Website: lowes
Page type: newsletter-management
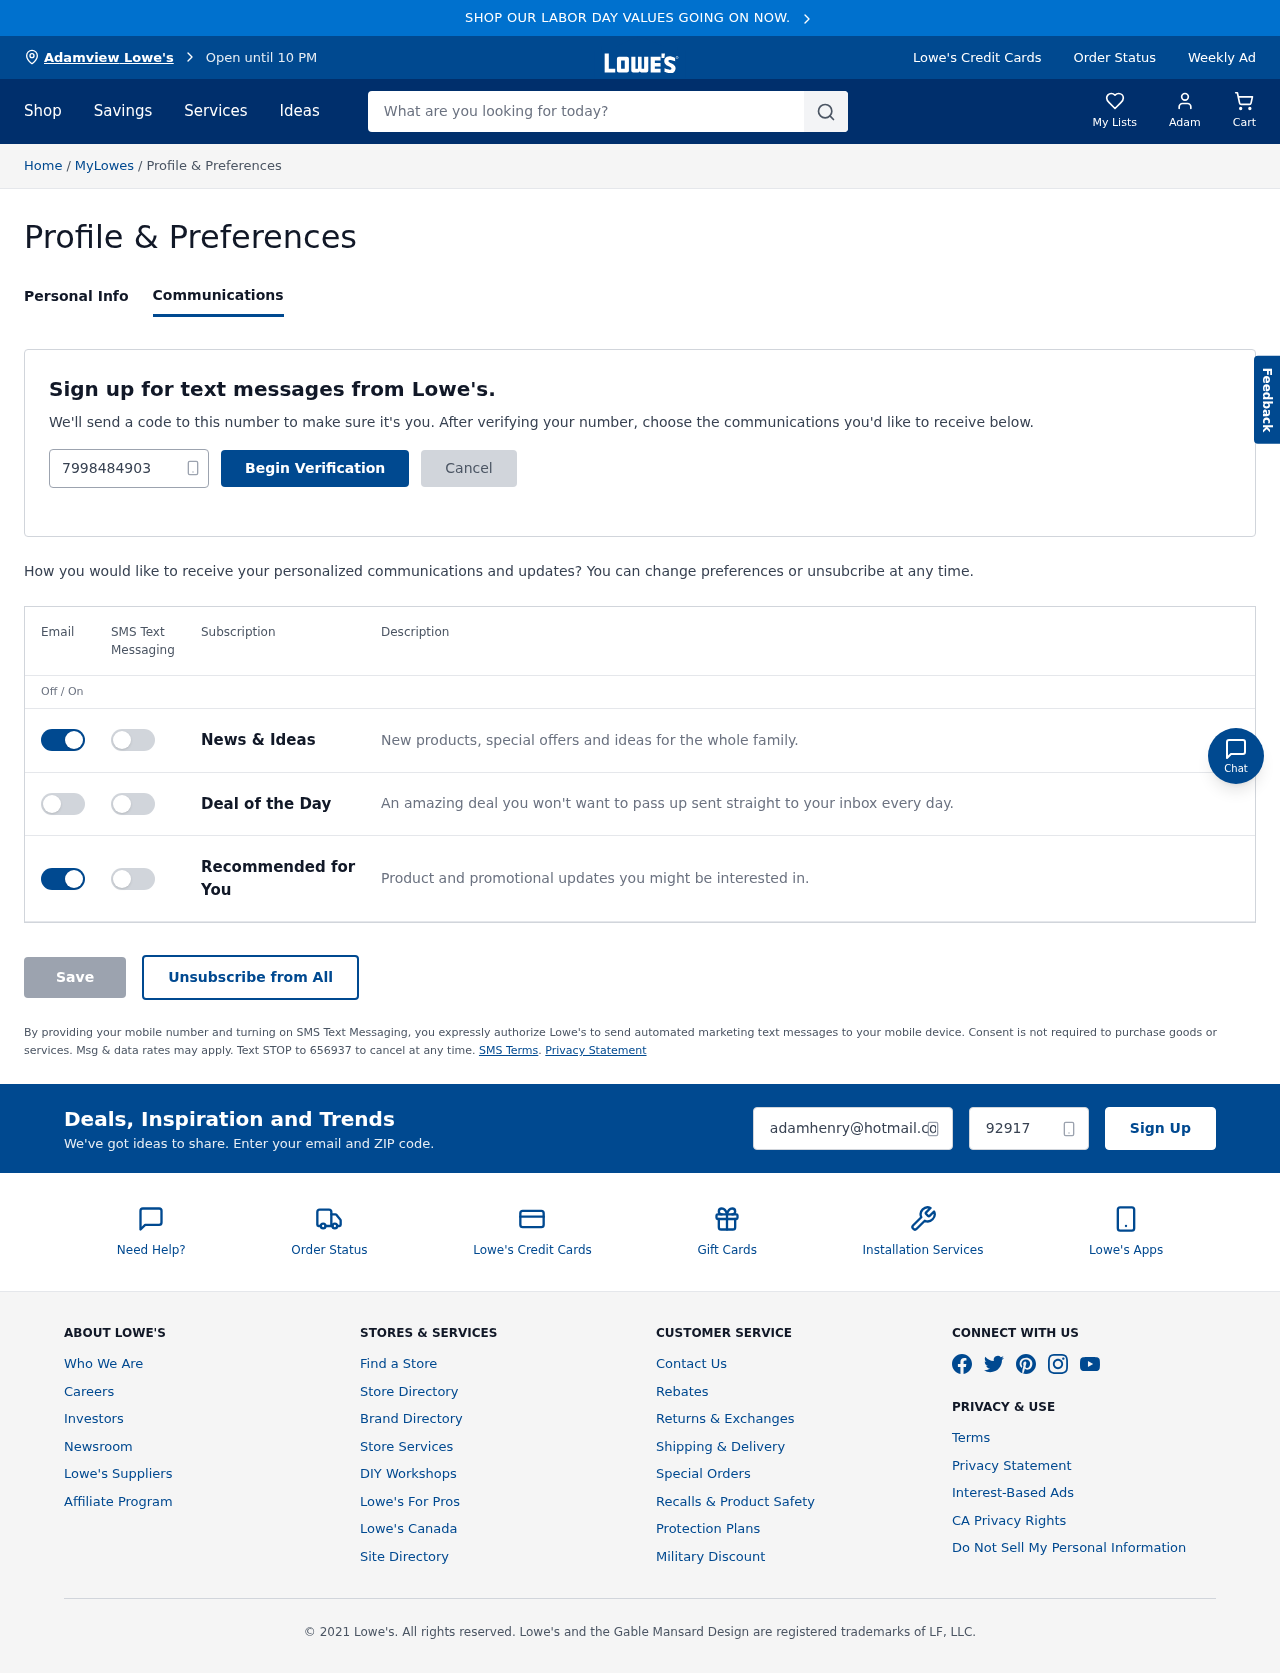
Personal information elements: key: PII_CITY
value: Adamview Lowe's
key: PII_EMAIL
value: adamhenry@hotmail.com
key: PII_FIRSTNAME
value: Adam
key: PII_PHONE
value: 7998484903
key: PII_POSTCODE
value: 92917
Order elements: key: ORDER_NUM_ITEMS
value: Cart
Search elements: key: HEADER_SEARCH
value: What are you looking for today?